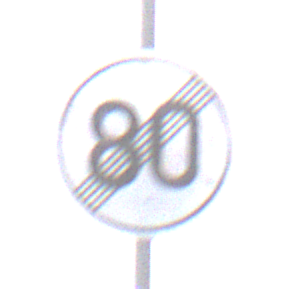
Verkehrszeichen: EndeGeschwindigkeit80
Umgebung: Outdoor, Nature
Tageszeit: MorningAfternoon
Wetter: PartlyCloudy
Licht: Natural
Jahreszeit: NotSpecified
Kontrast: MediumContrast